Brain MRI, t2w sequence, axial 2D slice.
Patient: age 45, sex F, weight 95 kg, height 1.95 m
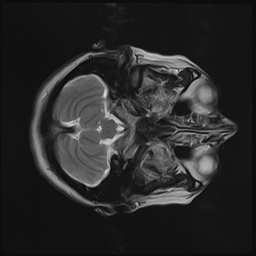